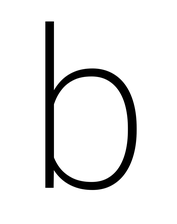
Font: Roboto_ExtraLight